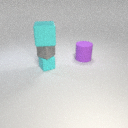
small cyan rubber cube below large cyan rubber cube